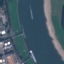
Land use / land cover class: River